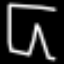
Label: pants